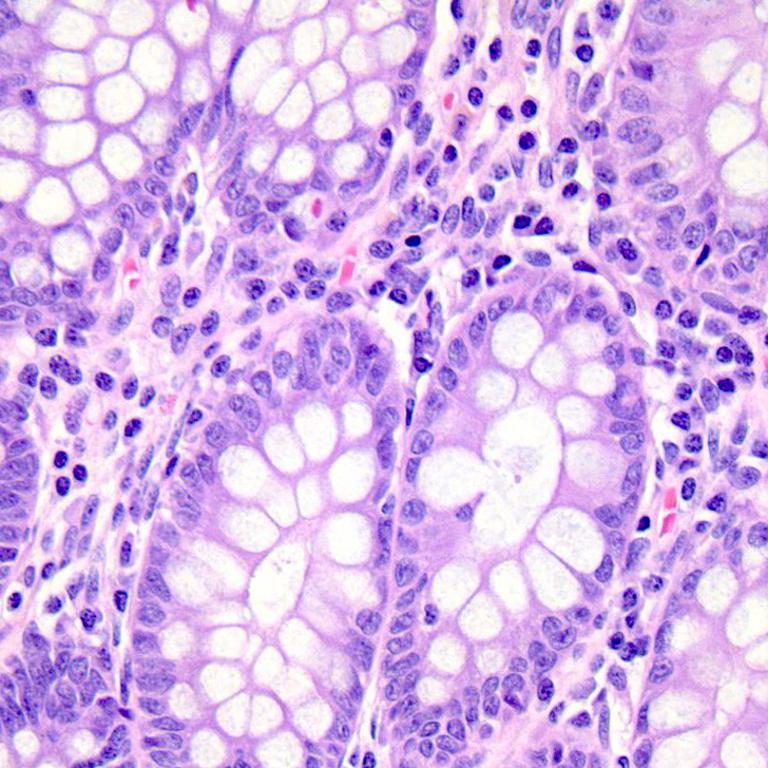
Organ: colon
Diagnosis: benign